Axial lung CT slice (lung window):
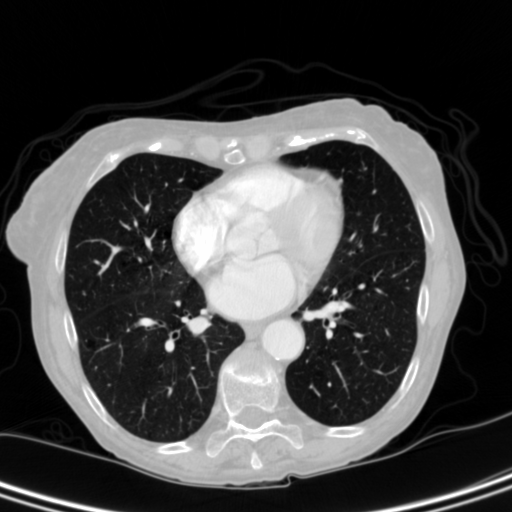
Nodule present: no